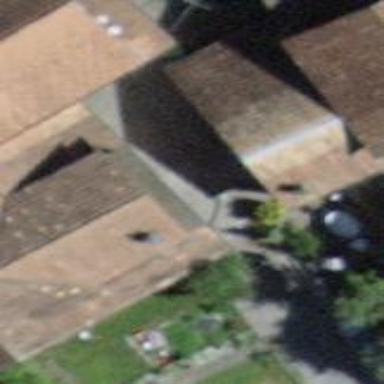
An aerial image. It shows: Rural barn.